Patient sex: M
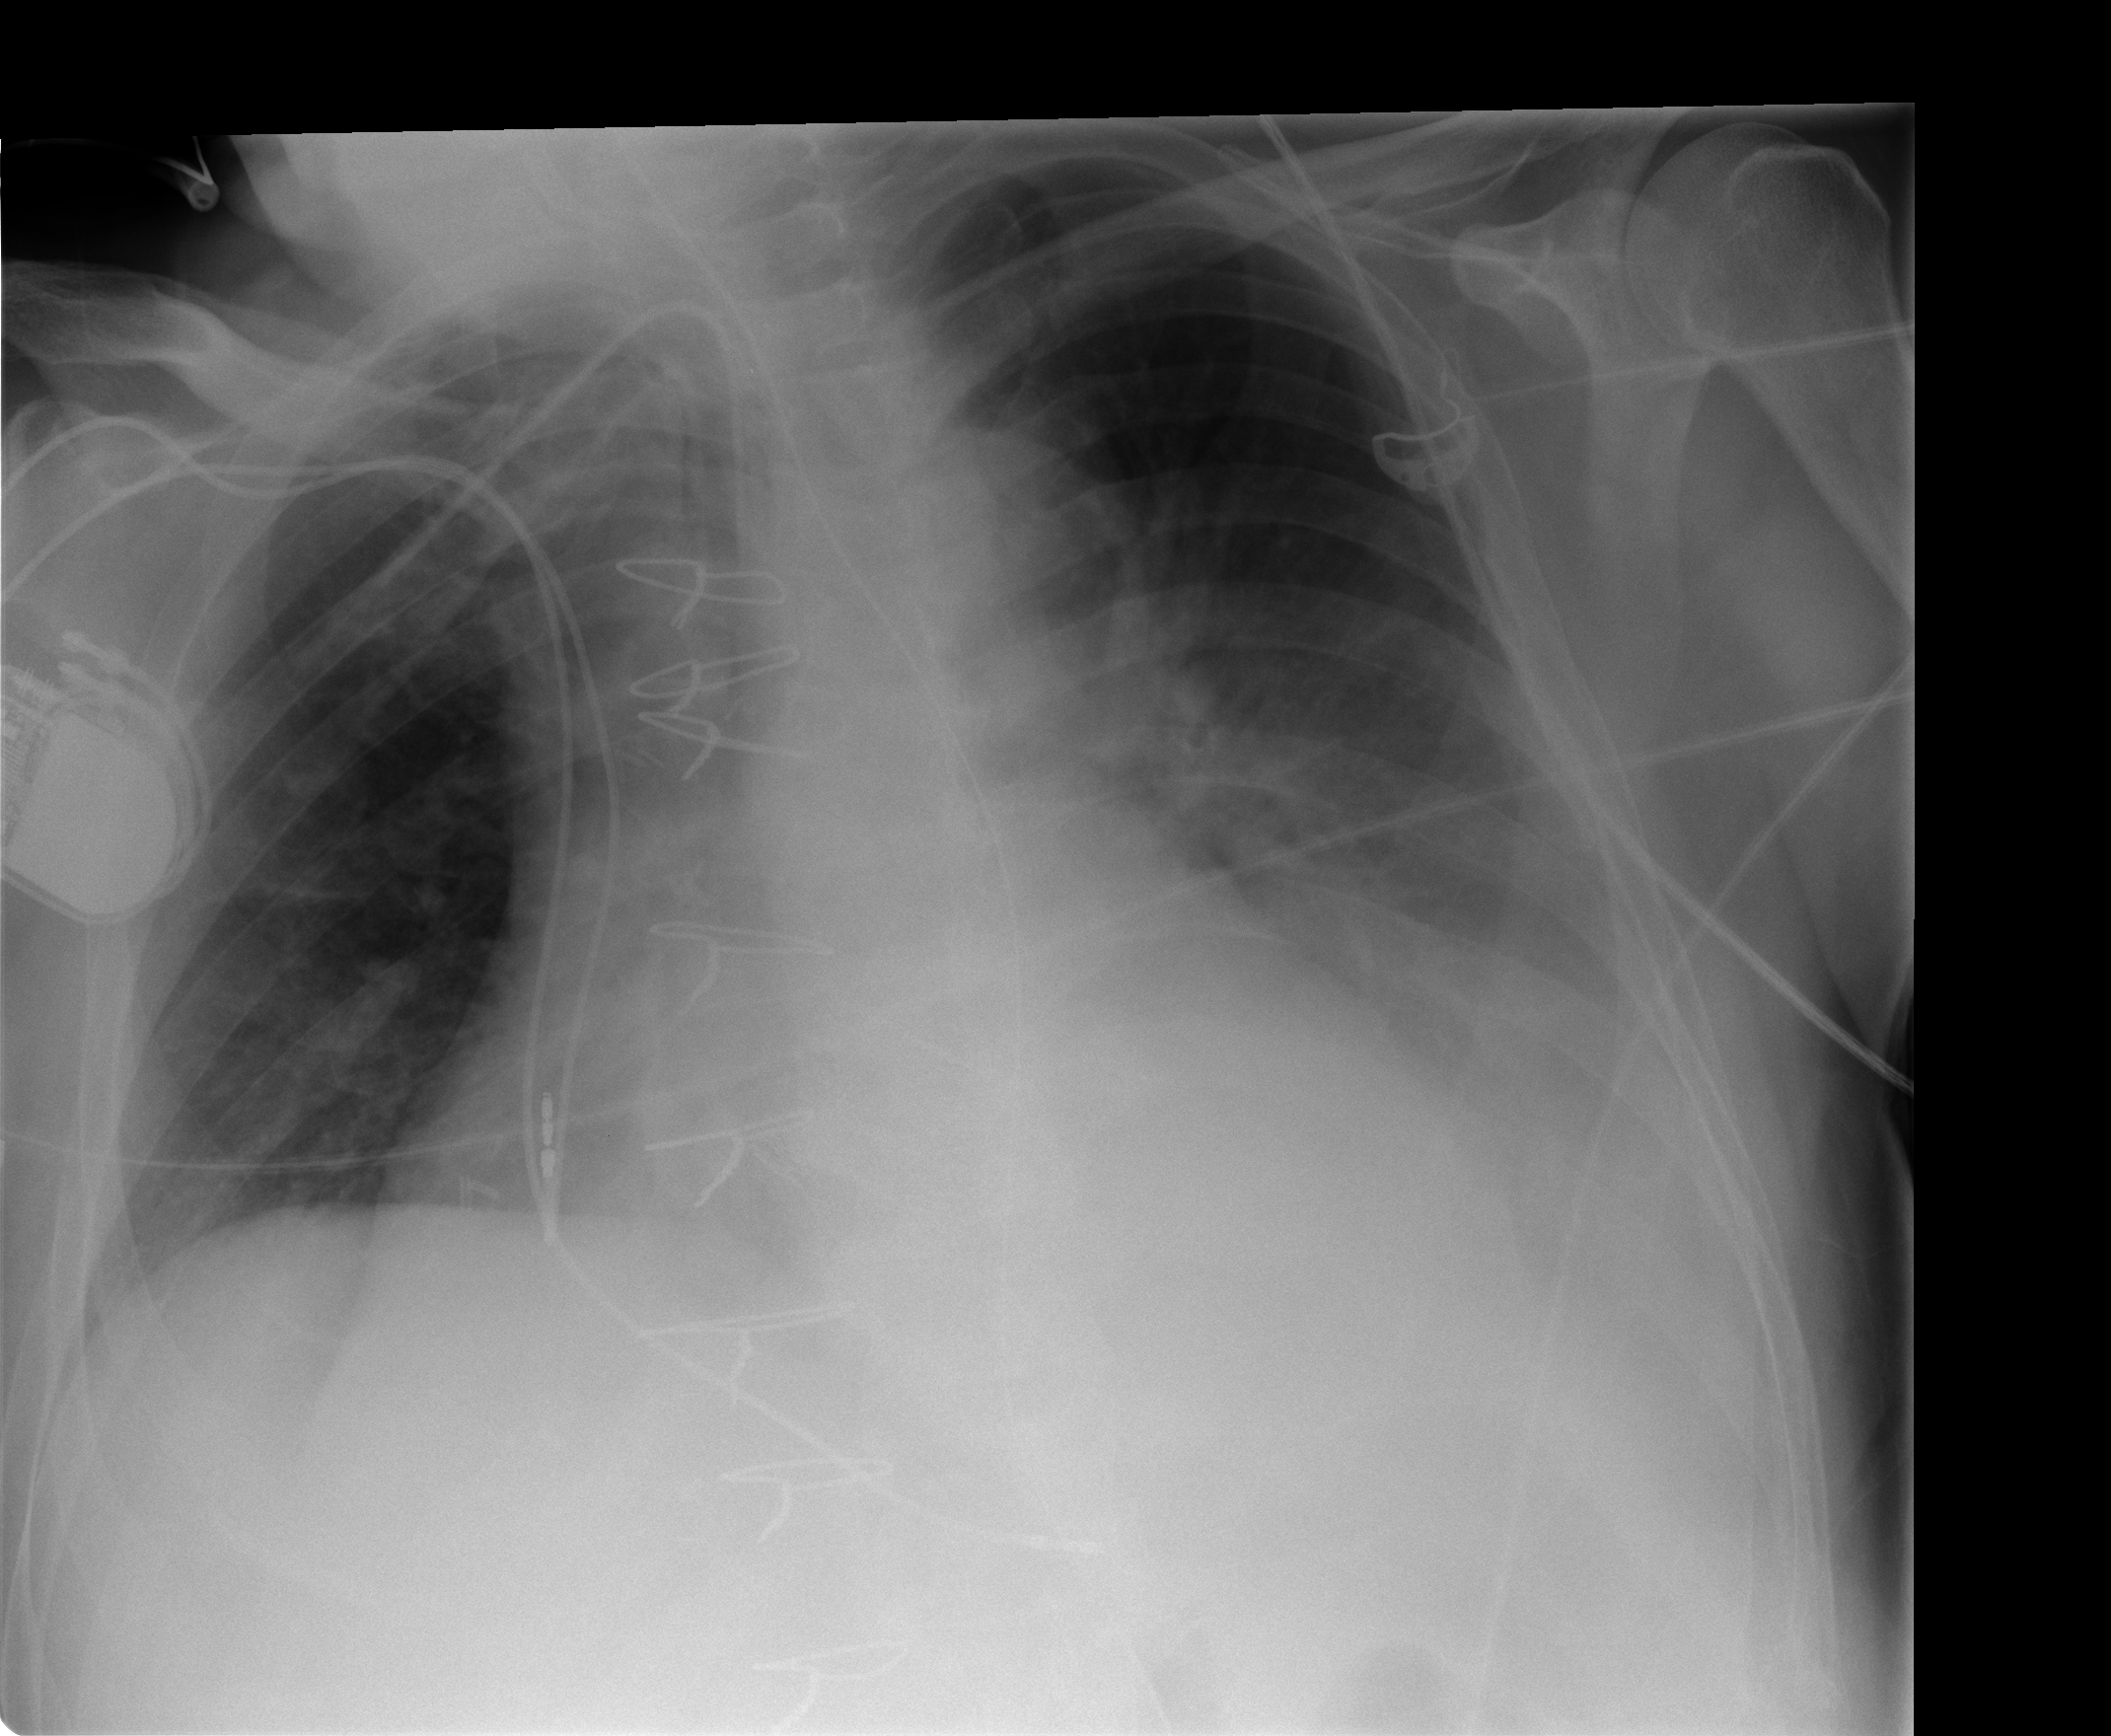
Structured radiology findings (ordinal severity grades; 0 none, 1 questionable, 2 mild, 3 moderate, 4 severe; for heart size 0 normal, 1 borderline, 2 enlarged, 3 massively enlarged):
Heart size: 2
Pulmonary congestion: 1
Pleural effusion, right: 0
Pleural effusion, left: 3
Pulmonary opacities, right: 0
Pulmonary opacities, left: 1
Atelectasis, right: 0
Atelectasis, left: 2